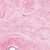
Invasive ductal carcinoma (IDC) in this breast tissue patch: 0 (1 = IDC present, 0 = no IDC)